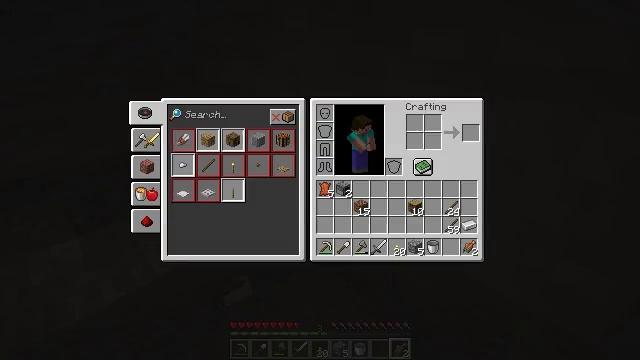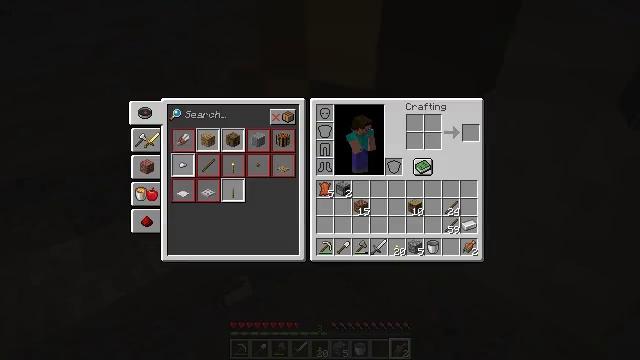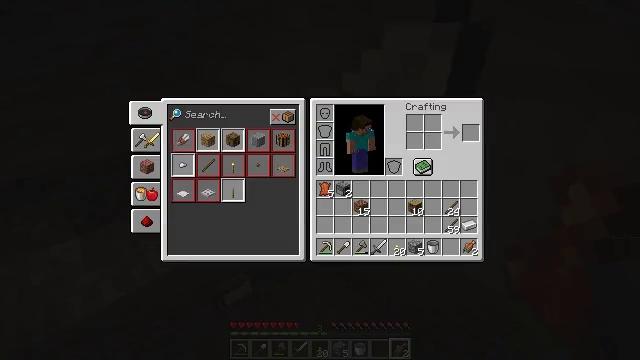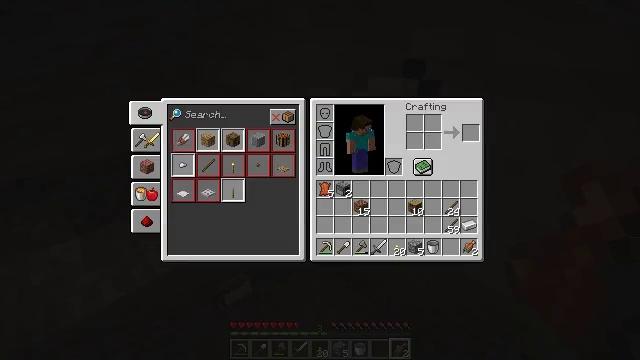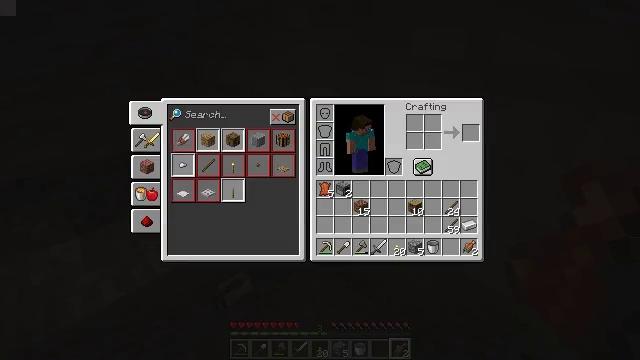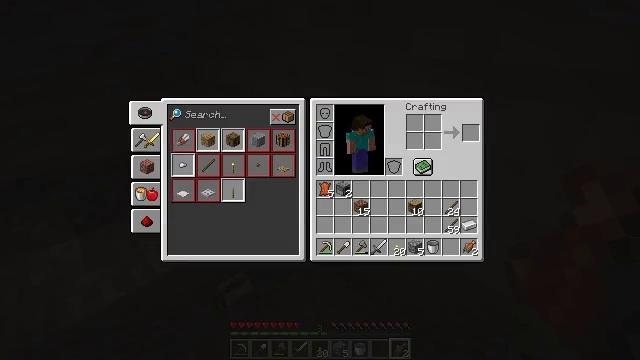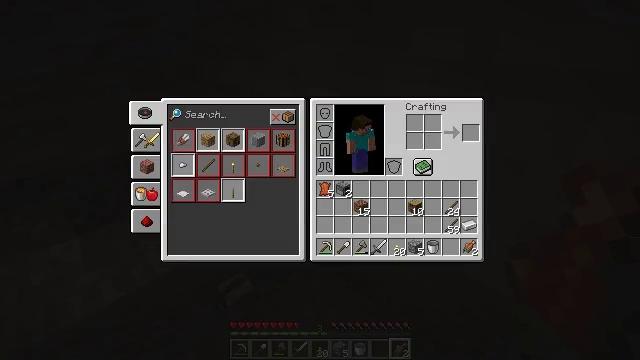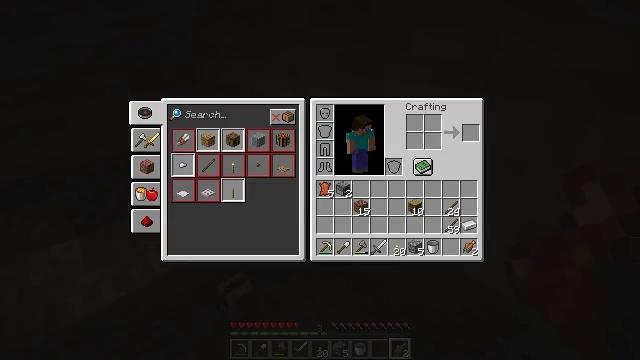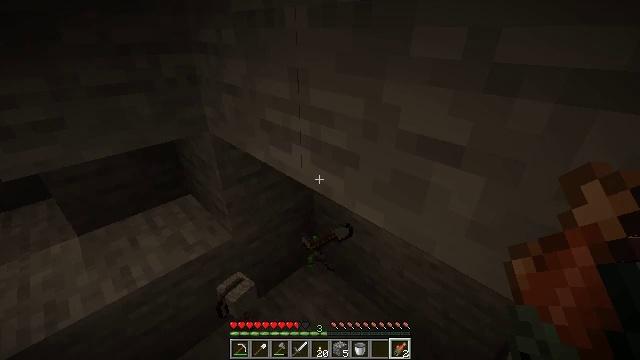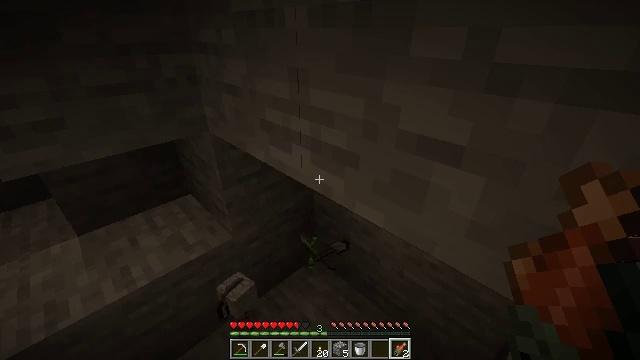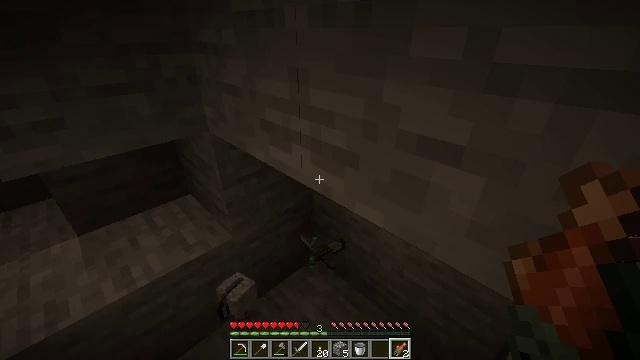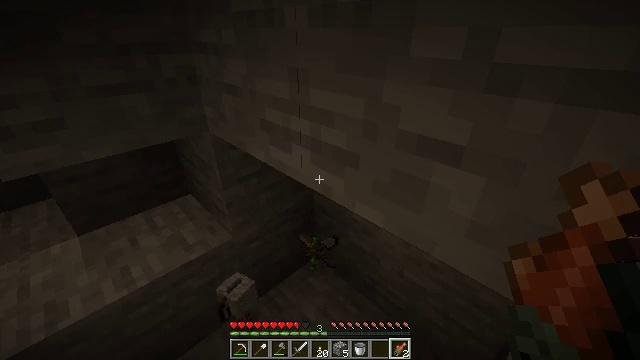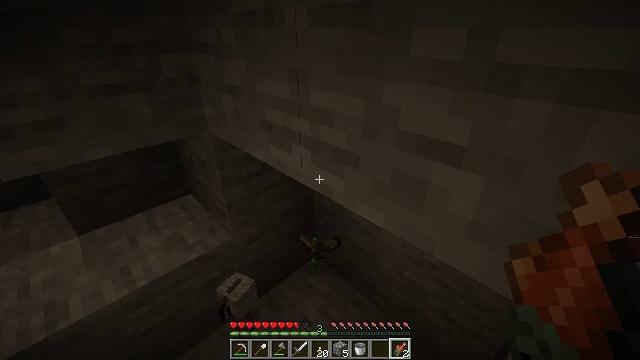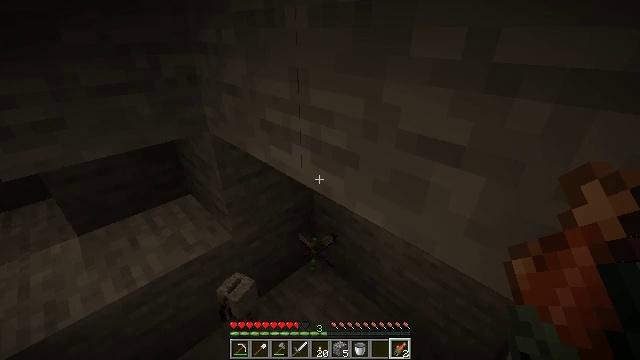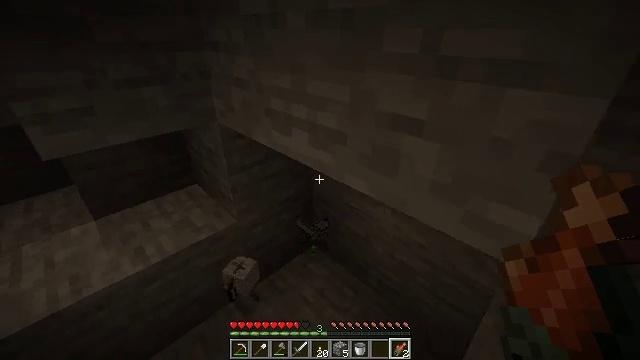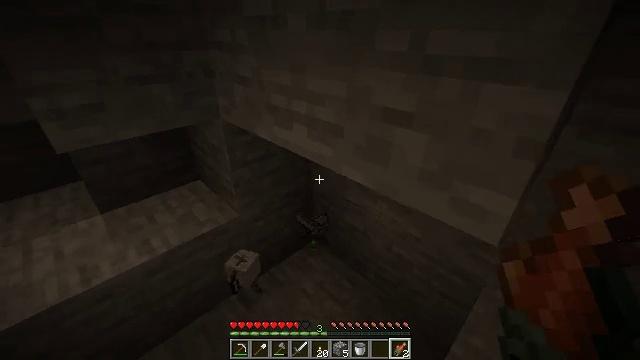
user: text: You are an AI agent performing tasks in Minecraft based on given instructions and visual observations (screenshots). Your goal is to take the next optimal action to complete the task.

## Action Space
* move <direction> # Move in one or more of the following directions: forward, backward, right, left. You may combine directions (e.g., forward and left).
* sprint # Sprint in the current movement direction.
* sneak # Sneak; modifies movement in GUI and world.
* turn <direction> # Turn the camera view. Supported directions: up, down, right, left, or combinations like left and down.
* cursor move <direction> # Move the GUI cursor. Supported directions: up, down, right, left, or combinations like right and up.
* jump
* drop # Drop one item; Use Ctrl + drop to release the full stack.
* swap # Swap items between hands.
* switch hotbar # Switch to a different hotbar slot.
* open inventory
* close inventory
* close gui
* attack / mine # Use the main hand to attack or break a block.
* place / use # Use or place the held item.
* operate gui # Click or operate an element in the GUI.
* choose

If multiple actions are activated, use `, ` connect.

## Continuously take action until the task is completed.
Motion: motion action
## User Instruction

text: Form a leather helmet in the crafting table.
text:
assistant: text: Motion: open gui
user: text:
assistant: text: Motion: move back
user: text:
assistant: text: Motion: move back
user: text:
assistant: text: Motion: move back
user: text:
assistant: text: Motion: no_op
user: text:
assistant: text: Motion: no_op
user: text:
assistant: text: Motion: no_op
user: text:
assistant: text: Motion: no_op
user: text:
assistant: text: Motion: close gui
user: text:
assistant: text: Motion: no_op
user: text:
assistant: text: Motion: no_op
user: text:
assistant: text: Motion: no_op
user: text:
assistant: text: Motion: move back
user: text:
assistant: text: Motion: move back
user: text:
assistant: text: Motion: move back
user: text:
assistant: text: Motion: move back
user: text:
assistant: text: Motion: no_op
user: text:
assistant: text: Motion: no_op
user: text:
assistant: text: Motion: no_op
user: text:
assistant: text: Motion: no_op
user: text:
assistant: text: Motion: open inventory
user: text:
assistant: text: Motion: open inventory
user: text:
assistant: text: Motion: open inventory
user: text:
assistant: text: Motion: open inventory
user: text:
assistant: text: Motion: no_op
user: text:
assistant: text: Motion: no_op
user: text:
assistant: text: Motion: no_op
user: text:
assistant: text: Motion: no_op
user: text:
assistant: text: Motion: cursor move right
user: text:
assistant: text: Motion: cursor move right